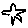
Label: star